Aerial crown-view tile of a tropical tree (Barro Colorado Island, Panama), acquired 20250915:
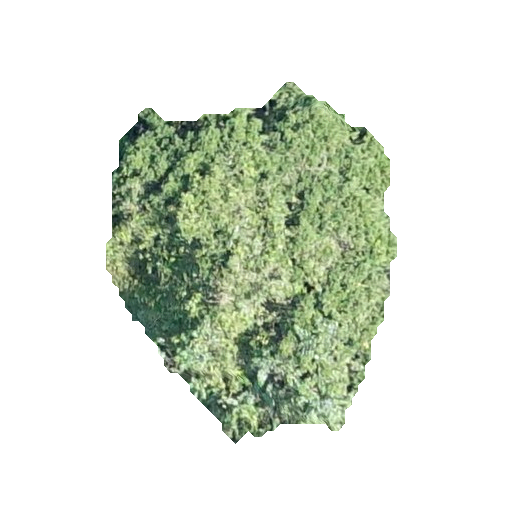
Species: Sloanea terniflora
GBIF accepted scientific name: Sloanea terniflora
Crown area: 108.693 m²